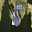
Label: 5